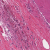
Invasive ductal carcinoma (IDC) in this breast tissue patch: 0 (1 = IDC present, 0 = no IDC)